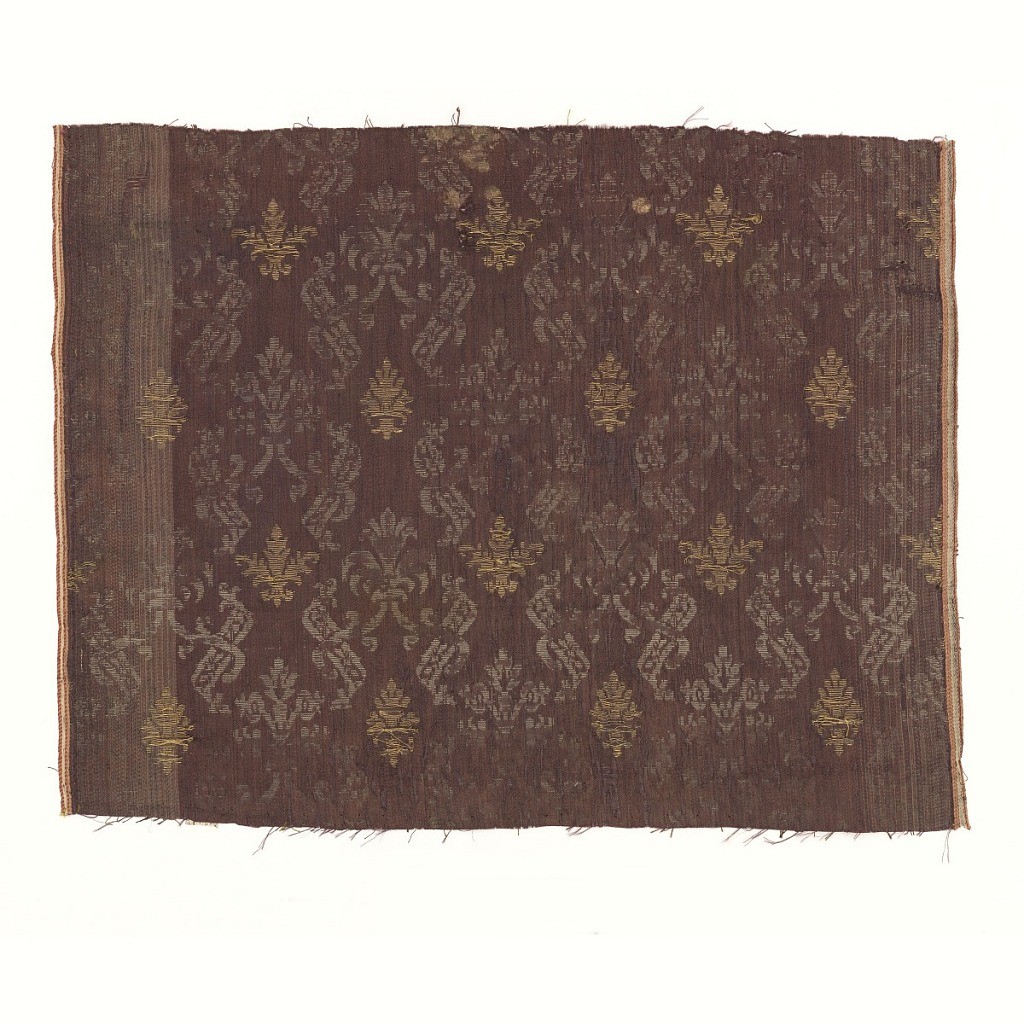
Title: Fragment
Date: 17th century
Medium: silk, metallic Technique: brocaded satin
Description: Metallic gold and silver leaves and palmettes on brownish purple.
Selvage on both sides.